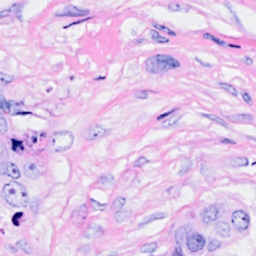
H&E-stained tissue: Breast